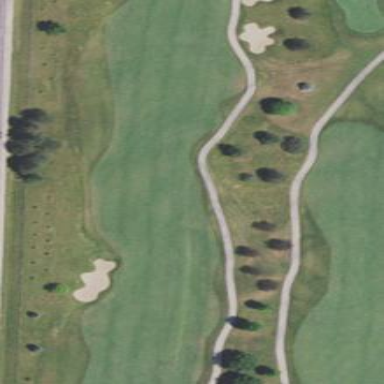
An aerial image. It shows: Golf fairway covered with lush grass.